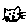
Label: cat